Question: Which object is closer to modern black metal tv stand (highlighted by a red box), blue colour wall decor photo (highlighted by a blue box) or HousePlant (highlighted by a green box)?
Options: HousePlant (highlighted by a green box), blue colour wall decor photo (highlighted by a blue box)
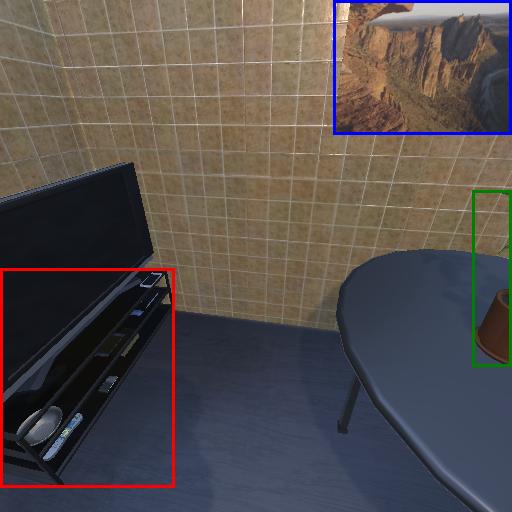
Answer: HousePlant (highlighted by a green box)